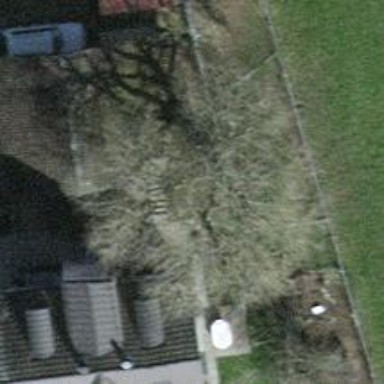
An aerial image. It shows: Single tag "natural: tree."